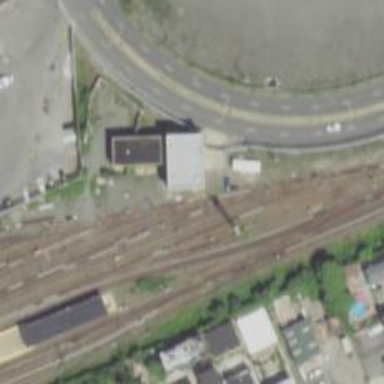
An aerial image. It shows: Electrified rail service yard.